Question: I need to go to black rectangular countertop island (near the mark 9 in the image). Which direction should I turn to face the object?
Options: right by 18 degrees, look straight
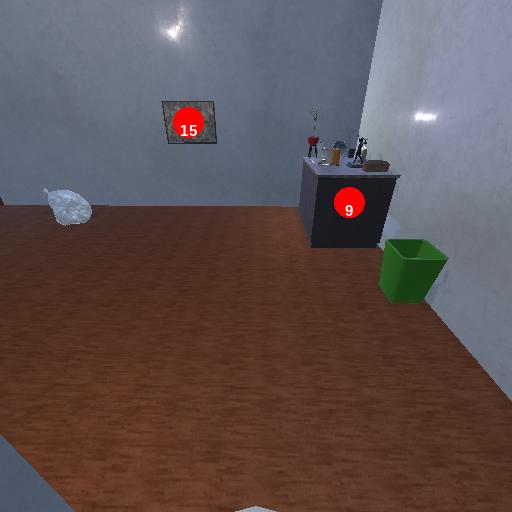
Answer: right by 18 degrees